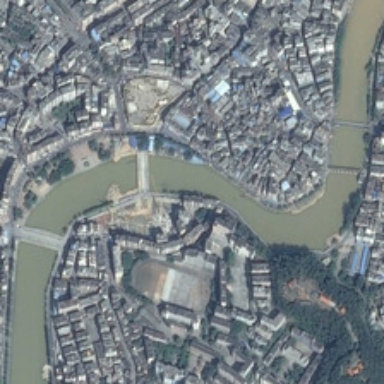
Many buildings are in two sides of a curved river with several bridges on it .